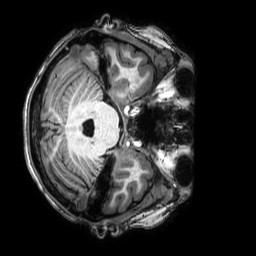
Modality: T1w
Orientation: axial
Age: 19
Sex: female
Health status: healthy
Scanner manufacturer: philips
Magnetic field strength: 3 T
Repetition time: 0.009 s
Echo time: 0.003996 s